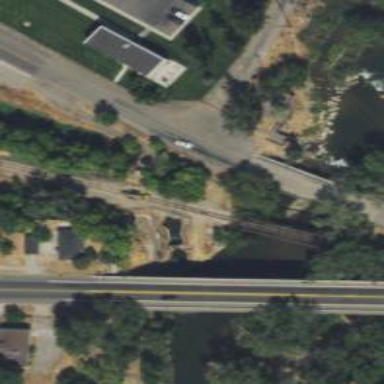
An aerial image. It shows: Railway spur bridge over rail line.